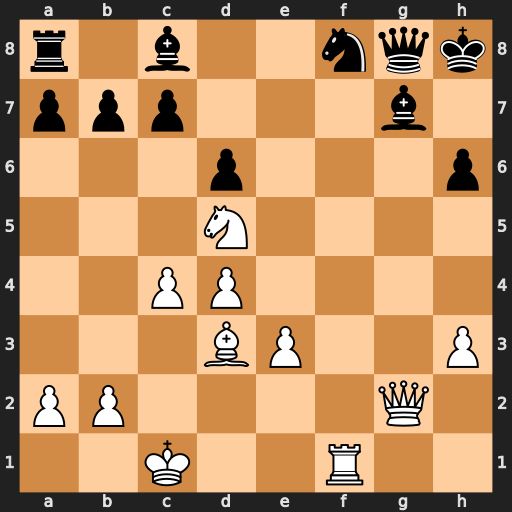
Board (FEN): r1b2nqk/ppp3b1/3p3p/3N4/2PP4/3BP2P/PP4Q1/2K2R2
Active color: w
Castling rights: -
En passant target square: -
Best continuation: Ne7 Qe6 Rxf8+ Bxf8 Ng6+ Kg7 Nf4+